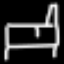
Label: bed